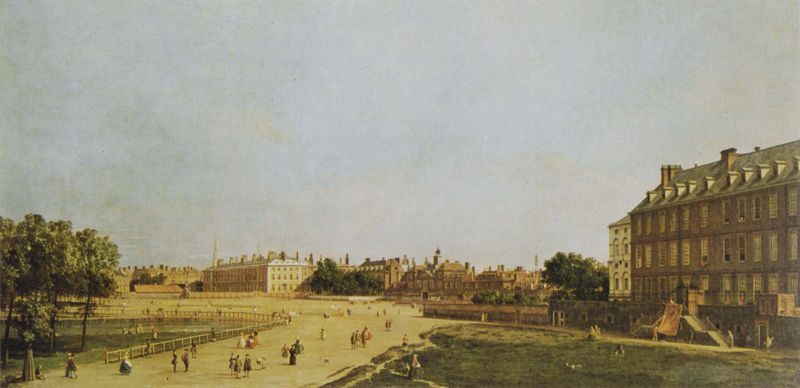
Titel: London: the Old Horse Guards from St James's Park
Künstler: Canaletto (Antonio Canal)
Institution: (Privatbesitz)
Schlagwörter: baum, blau, blätter, gemälde, himmel, laub, mann, schatten, wolken, bäume, frauen, gelb, grün, landschaft, menschen, mädchen, ocker, sand, see, stadt, wäsche, braun, fenster, frau, grau, hell, kleid, kleider, licht, männer, schwarz, strasse, weiss, anlage, dach, gebäude, gras, haus, hund, hunde, park, parkanlage, rasen, rot, schloss, tier, tiere, tuch, weg, wiese, zaun, beige, gesellschaft, leute, malerei, wand, architektur, kleidung, mensch, weit, bild, erde, feld, felder, häuser, natur, busch, flach, gatter, kirche, pfad, sonne, wege, figur, realismus, stoff, adel, familie, kind, pflanze, pflanzen, england, kamin, kamine, kinder, schornstein, turm, garten, schürze, sommer, ansicht, fassade, fassaden, italien, türen, vedute, fahne, jungen, dorf, dächer, giebel, mauer, schornsteine, allee, backstein, spazieren, platz, schlot, figuren, treppe, treppen, geländer, stufe, stufen, junge, tadt, kirchen, treppenstufen, berlin, türme, münchen, spaziergang, dachfenster, gauben, mauerwerk, flanieren, anwesen, blauer himmel, sonnenschein, siedlung, treppenstufe, gaupen, gärten, männder, spaziergänger, parade, bäum, hauser, versailles, vorstadt, fasade, potsdam, dachluken, stadtpark, hochhäuser, hissen, begrenzungen, hausbaum, spazierunga, straße w, wisen, okar, okkar, vidute